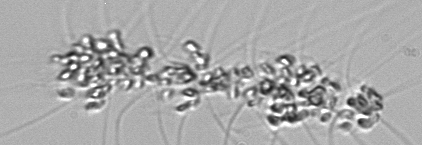
Label: Chaetoceros_didymus_TAG_external_flagellate